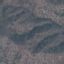
Land use / land cover: HerbaceousVegetation